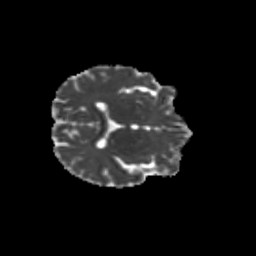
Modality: MD
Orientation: axial
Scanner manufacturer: siemens
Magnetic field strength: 3 T
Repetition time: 9.2 s
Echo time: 0.084 s